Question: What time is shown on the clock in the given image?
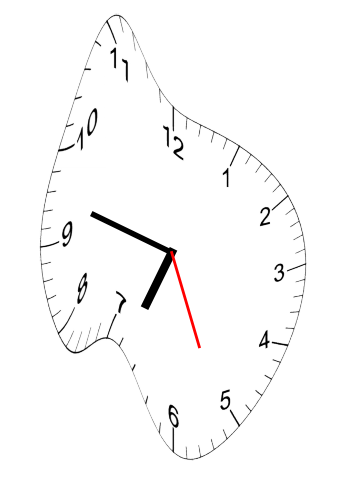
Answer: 06:47:26